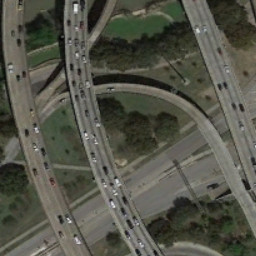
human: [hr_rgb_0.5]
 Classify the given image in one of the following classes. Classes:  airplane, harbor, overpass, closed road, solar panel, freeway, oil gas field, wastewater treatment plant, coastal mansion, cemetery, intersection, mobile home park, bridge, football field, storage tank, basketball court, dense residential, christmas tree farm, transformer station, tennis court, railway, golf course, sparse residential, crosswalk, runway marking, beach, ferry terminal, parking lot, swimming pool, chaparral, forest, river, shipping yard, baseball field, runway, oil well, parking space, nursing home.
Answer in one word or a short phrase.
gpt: overpass